Question: I found image slider which slides a single image at a time.
Can anyone please help me how to slide 4 documents or images at a time.

Is there any plugins available in jquery.
I am using Javascript and jQuery.
Thanks in advance.
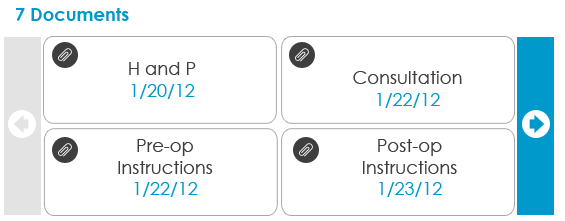
Answer: I'm a fan of <URL> myself.
It cycles all the child elements of the container that you call cycle() on, so you just need to make a div that contains your four images:
'''
<div id='divCycleMe'>
<div>
<table>...Put your images in here</table>
</div>
<div>
<table>...Put your images in here</table>
</div>
...
</div>
'''